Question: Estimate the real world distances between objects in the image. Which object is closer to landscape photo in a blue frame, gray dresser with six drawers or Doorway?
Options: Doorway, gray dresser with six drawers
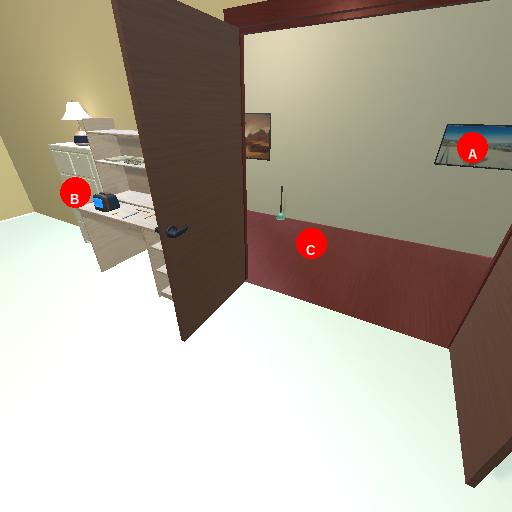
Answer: Doorway